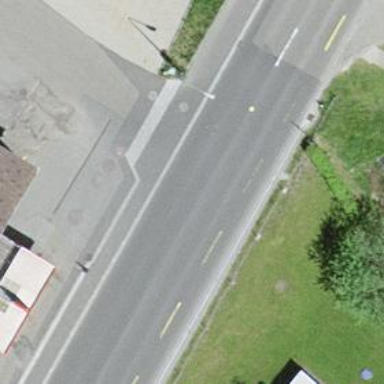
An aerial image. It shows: Primary highway with asphalt surface. There is separate sidewalk on the left side and designated cycle lane.